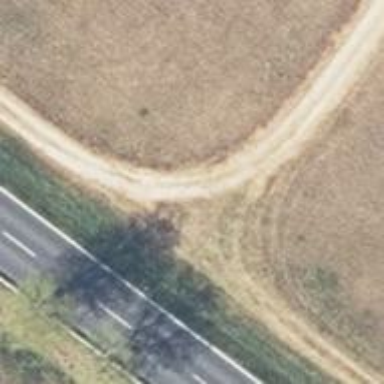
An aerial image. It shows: Service road with grass surface.